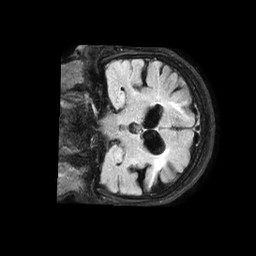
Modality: FLAIR
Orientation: coronal
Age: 62
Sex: female
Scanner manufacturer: philips
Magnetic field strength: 1.5 T
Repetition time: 6 s
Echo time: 0.09924 s